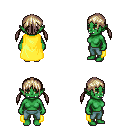
a pixel art fantasy rpg character, female body template, orc, green skin, yellow cape, teal pants, white blonde twin-tailed hairstyle, four views (front, back, left, right), 2x2 character sprite sheet, small pixel art, hard edges, no anti-aliasing